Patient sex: F
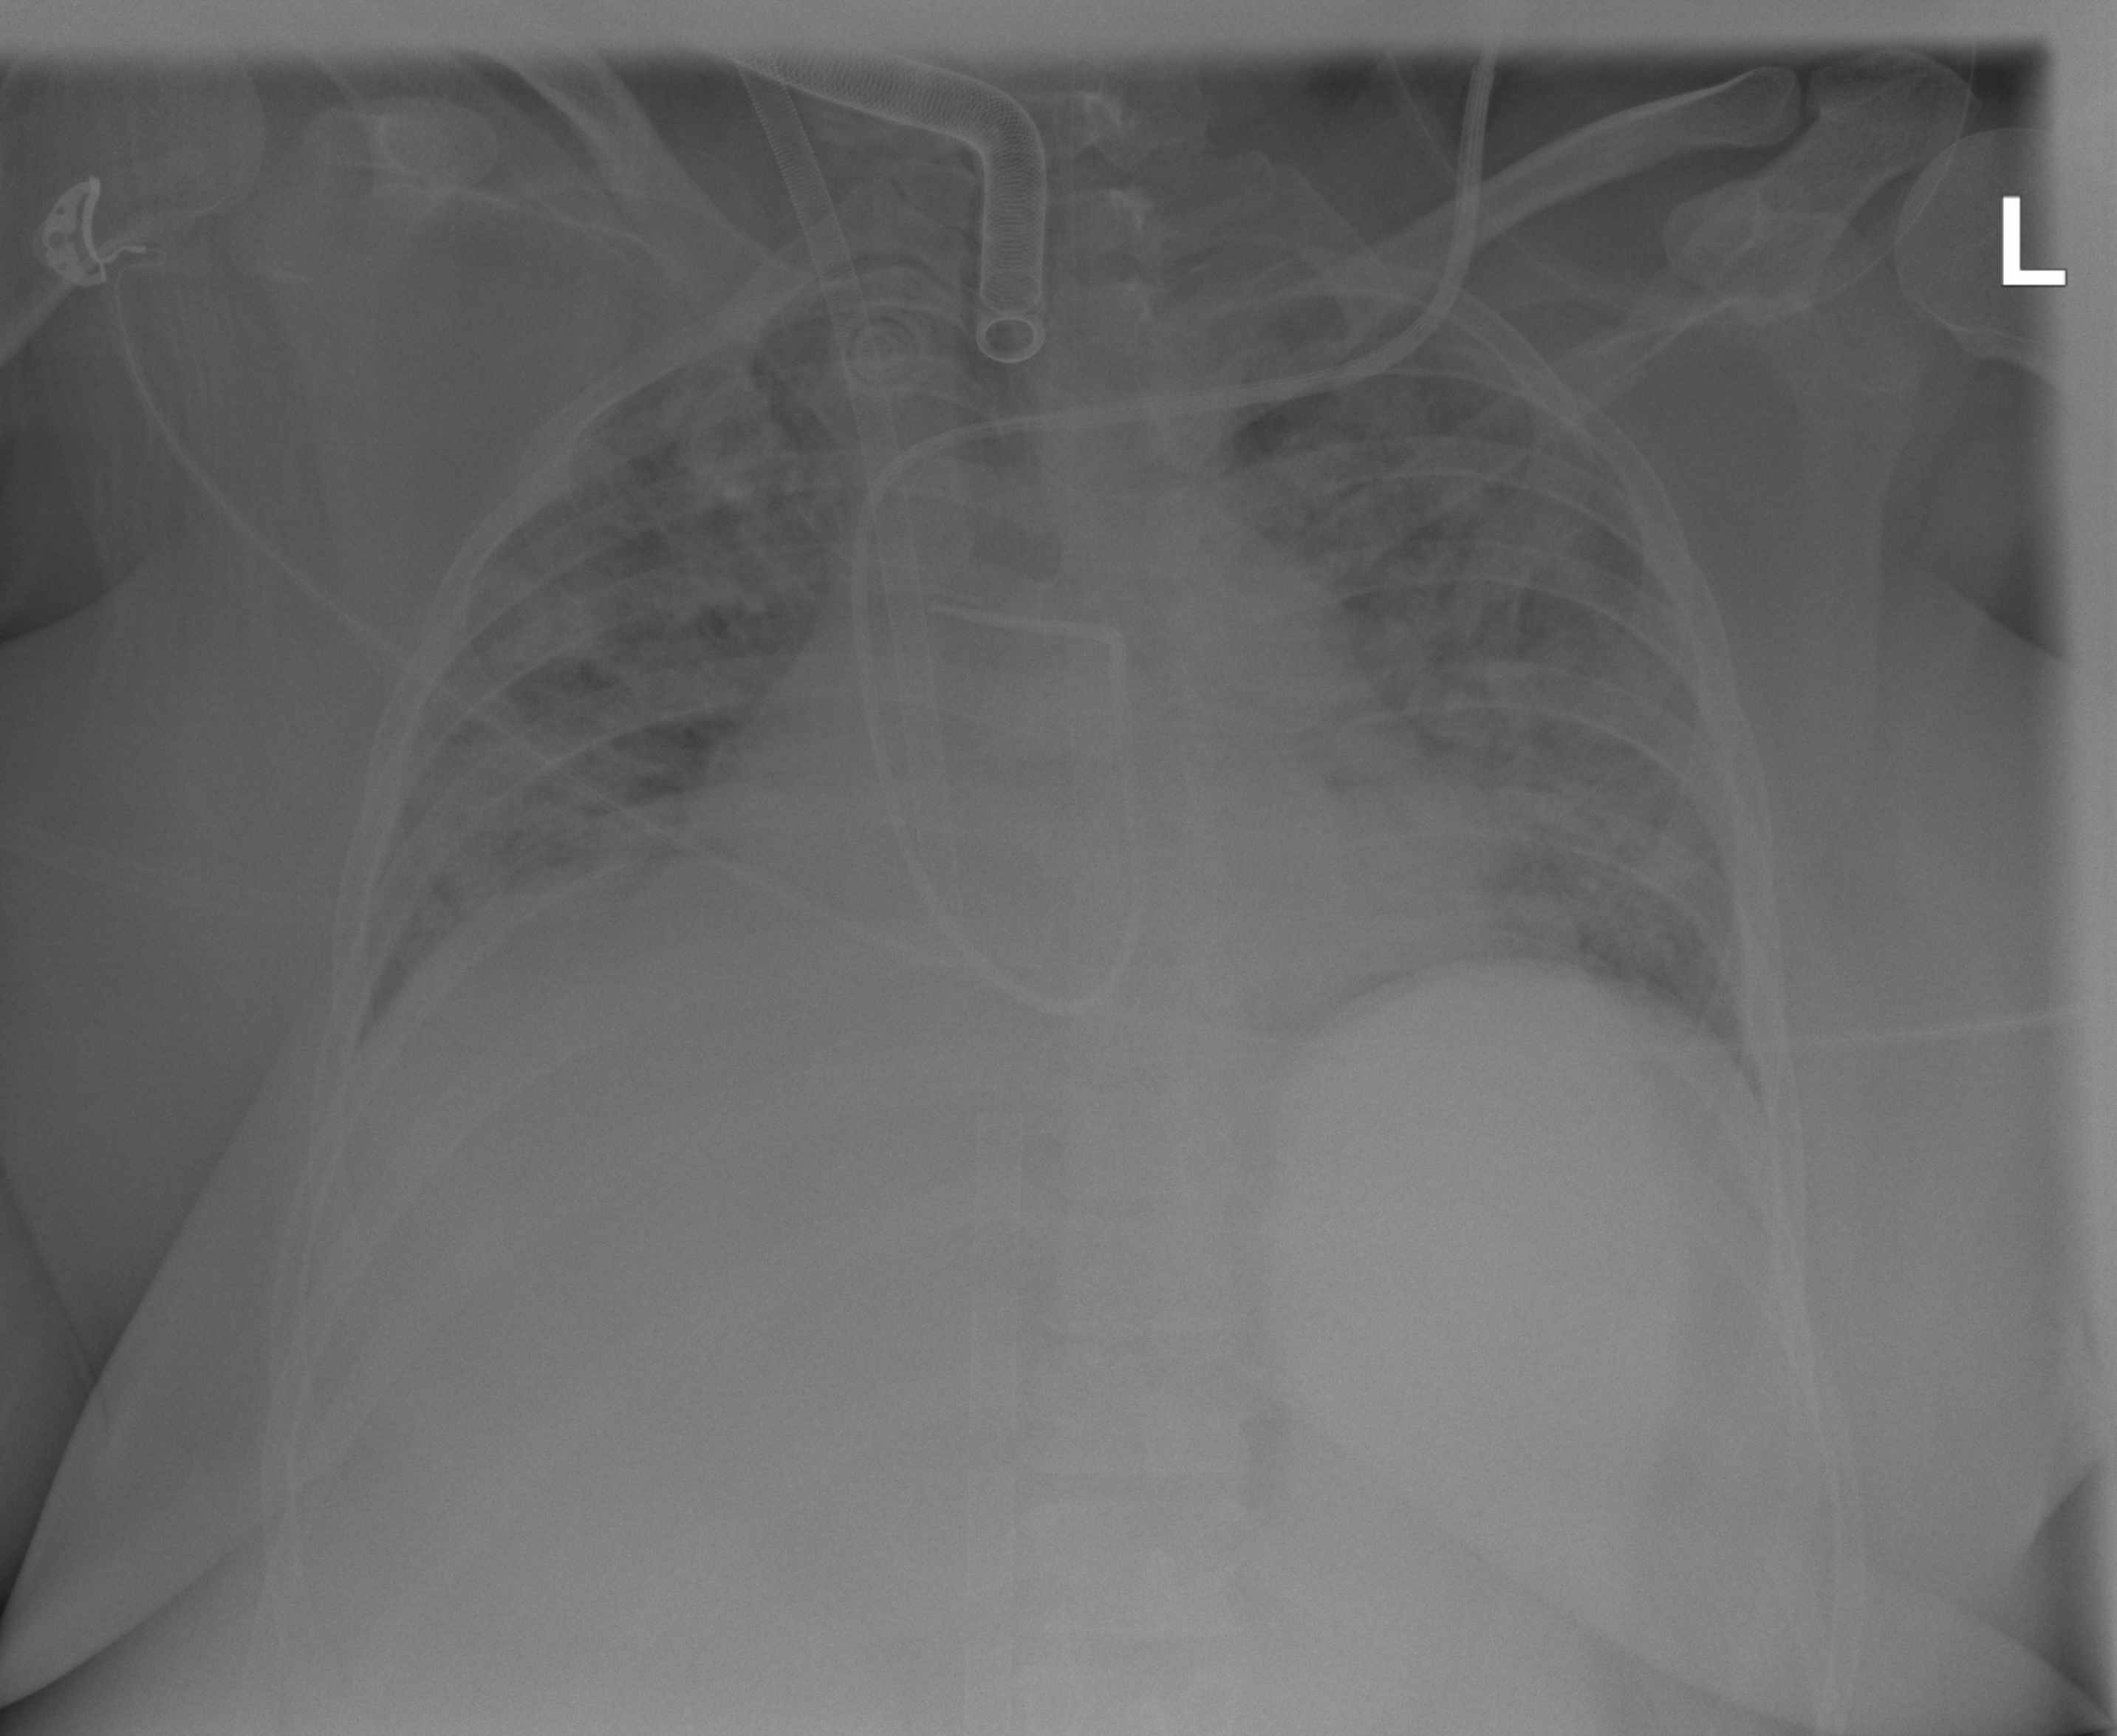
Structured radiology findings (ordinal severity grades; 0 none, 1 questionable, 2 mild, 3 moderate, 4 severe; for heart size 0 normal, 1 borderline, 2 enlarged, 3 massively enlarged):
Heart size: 2
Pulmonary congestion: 2
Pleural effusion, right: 0
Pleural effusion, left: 0
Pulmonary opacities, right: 4
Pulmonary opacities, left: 4
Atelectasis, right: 3
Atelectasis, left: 3